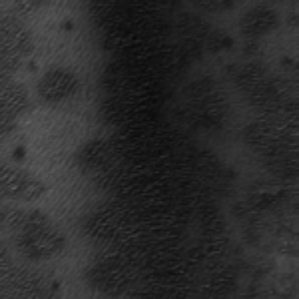
Label: frost